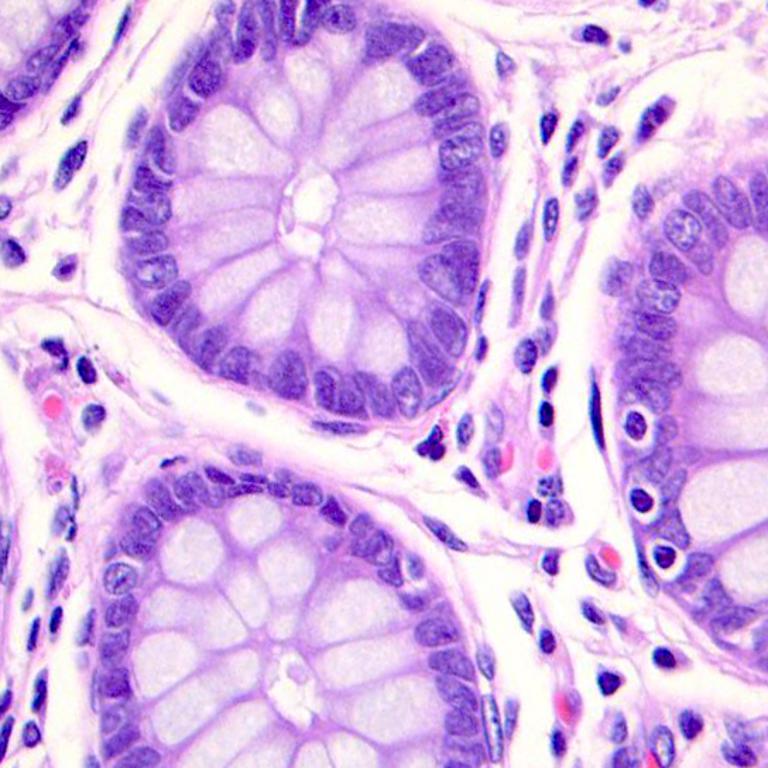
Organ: colon
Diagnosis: benign